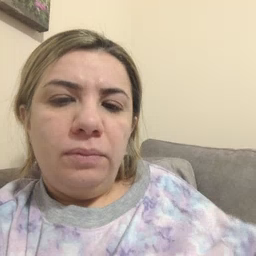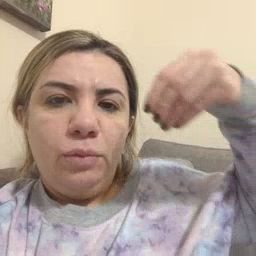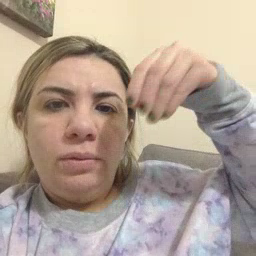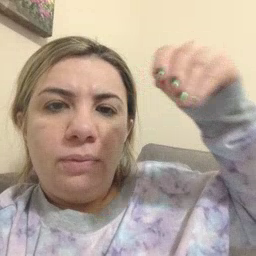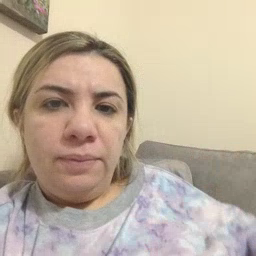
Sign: store